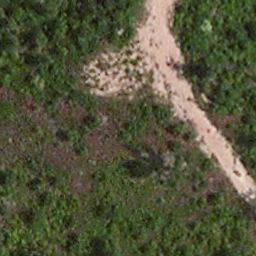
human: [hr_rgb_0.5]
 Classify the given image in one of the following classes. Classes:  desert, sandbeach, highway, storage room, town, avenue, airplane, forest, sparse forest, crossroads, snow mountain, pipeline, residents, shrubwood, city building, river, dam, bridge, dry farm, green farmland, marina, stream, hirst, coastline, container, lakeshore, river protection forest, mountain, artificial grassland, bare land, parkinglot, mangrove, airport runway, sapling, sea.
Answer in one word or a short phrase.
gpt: avenue